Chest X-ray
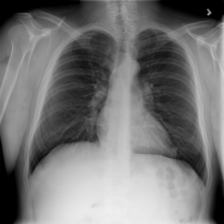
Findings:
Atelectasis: negative
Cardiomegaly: negative
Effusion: negative
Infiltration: negative
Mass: negative
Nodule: negative
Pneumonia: negative
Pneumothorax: negative
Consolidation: negative
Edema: negative
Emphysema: negative
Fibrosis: negative
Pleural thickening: negative
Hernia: negative